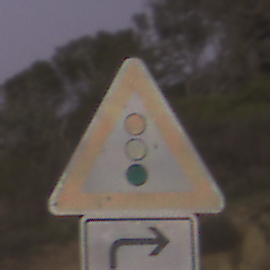
Verkehrszeichen: Lichtzeichenanlage
Zusatzzeichen unten: RichtungsangabeDurchPfeile5
Umgebung: Outdoor, RoadRail
Tageszeit: Dawn
Wetter: Clear
Licht: Natural
Jahreszeit: NotSpecified
Kontrast: LowContrast